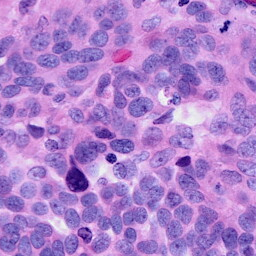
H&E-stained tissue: Ovarian